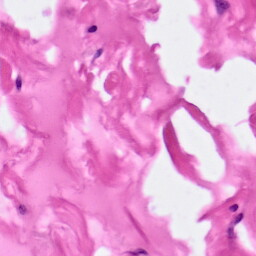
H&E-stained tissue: Pancreatic